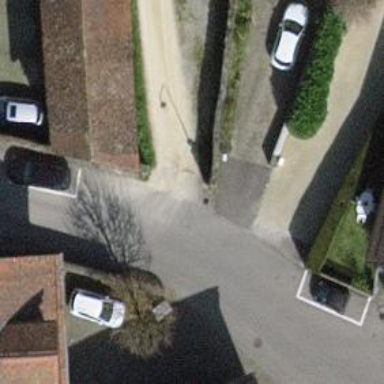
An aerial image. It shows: Residential road with asphalt surface.